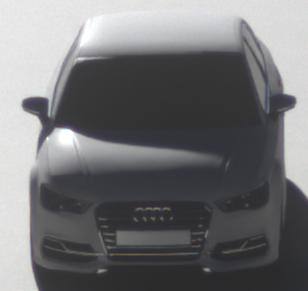
Make: Audi
Model: S3
Detailed model: 8V
Model produced from: 2013
Model produced until: 2020
Doors: 4
Color: white
Road condition: dry road
Daytime: morning or afternoon
Contrast: high contrast